Question: I'm attempting to color disabled rows in a gtk tree view widget a light gray color. From what I've read, I'm supposed to set the background-gdk property of the corresponding cellrenderer and bind it to a model column. This sort of works.
'''
Gtk::CellRendererText* textRenderer = manage(new Gtk::CellRendererText());
textRenderer->property_editable() = false;
Gtk::TreeViewColumn *col = manage(new Gtk::TreeViewColumn("Column1", *textRenderer));
col->add_attribute(*textRenderer, "background-gdk", m_treeview_columns.m_back_color);
my_treeview.append_column(*col);
Gtk::TreeModel::Row row;
for (int i = 0; i < NUMBER_OF_ROWS; iLane++){
row = *(treeview_liststore->append());
row[m_workListColumns.m_back_color] = Gdk::Color("#CCCCCC");
}
'''

In the end though, I get only the cells colored properly. BUT I also get an ugly white-space in between the cells. Does anyone know of a way to fix this or a better way to achieve the effect I'm after?
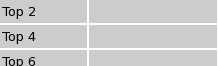
Answer: Could you set the background of the row to match the cell background or set the bakground of the tree view all together ? Or maybe the cell with cell-background-gdk ?